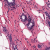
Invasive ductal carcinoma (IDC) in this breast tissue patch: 0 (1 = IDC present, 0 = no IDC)